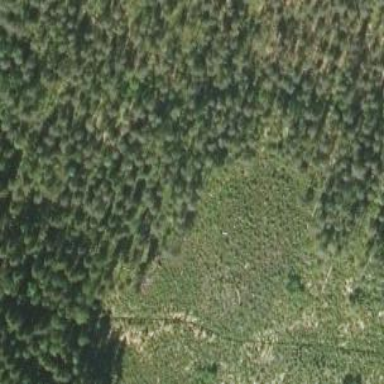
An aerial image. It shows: Needle-leaved woodland.